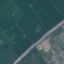
Land use / land cover: Highway